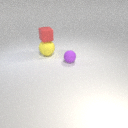
small purple rubber sphere in front of large yellow rubber sphere